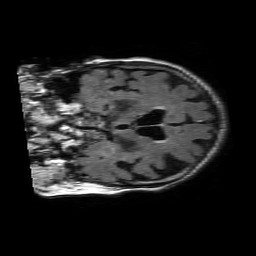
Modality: FLAIR
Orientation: coronal
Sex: female
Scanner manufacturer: philips
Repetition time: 11 s
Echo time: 0.125 s